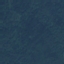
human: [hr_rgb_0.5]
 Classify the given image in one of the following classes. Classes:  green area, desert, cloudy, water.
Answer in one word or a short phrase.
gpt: green area